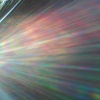
Label: sunburn